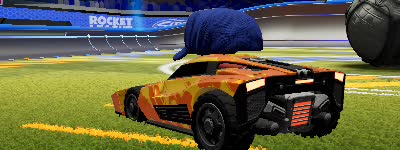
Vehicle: breakout